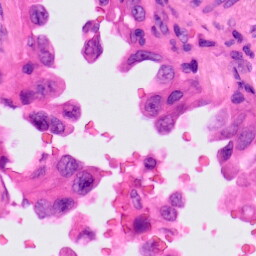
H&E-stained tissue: Lung